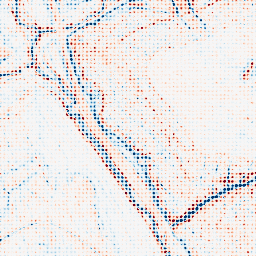
Category: edge_preserving
Decomposition family: anisotropic_diffusion
Decomposition parameters: iterations: 20
kappa: 50
gamma: 0.1
Upsampling method: sinc_hamming
Upsampling parameters: scale: 8
kernel_size: 4
Upsampling scale: 8